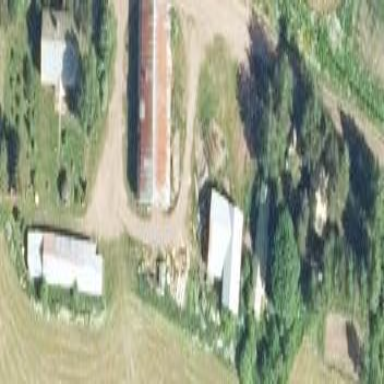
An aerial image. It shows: Farmyard area.